Interaction volume radius: 5 \u00c5
Interaction volume height: 30 \u00c5
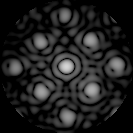
Disorder parameter: 0.2237